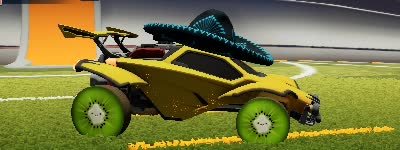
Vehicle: octane